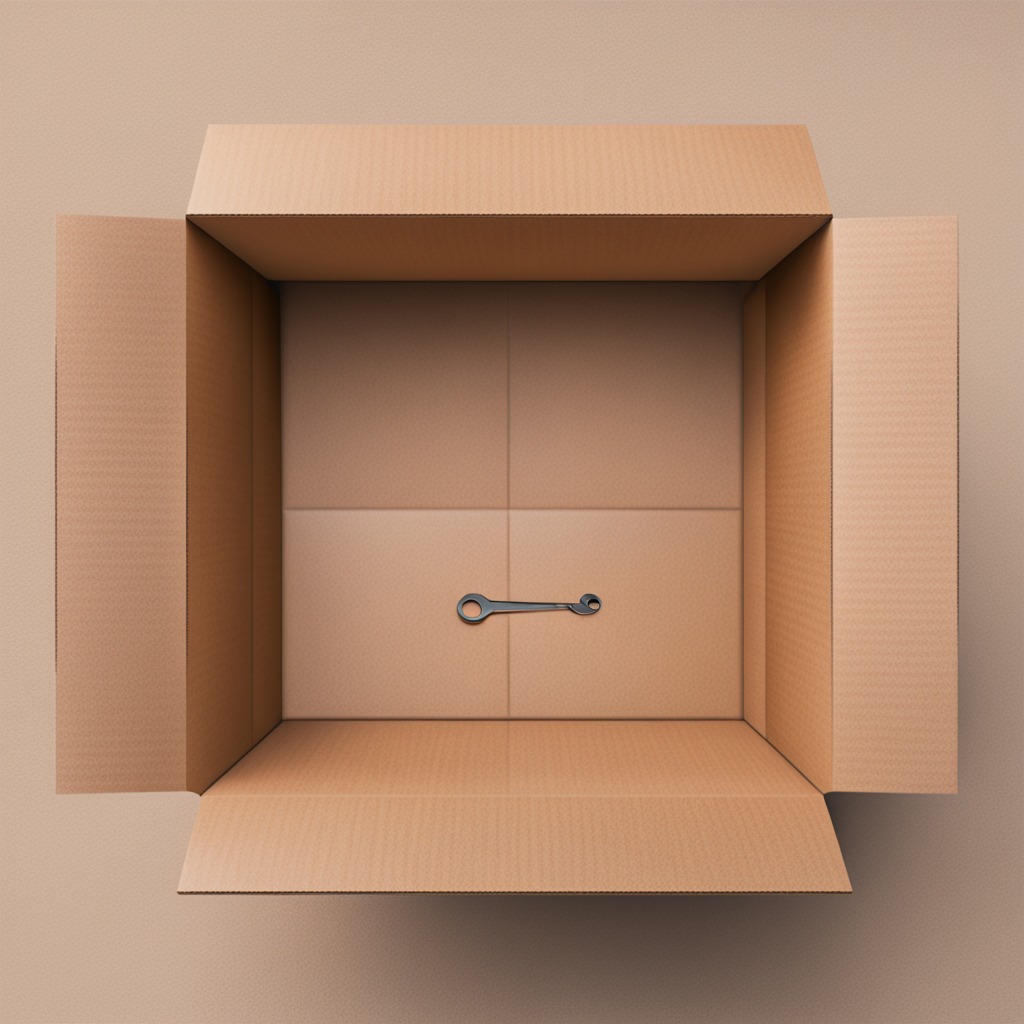
An wrench is lying on a clean dry cardboard box surface in an outdoor workshop during daytime bright natural light soft shadows slightly creased but